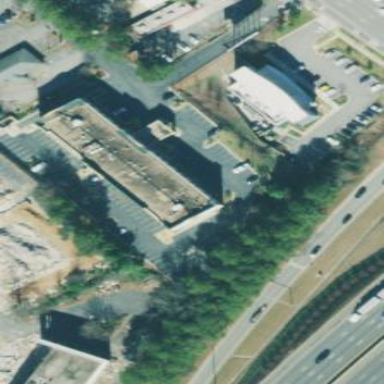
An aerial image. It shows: Hotel building.